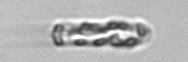
Label: Dactyliosolen_fragilissimus